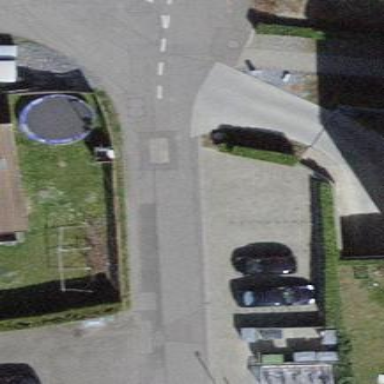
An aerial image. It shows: Street side parking area.